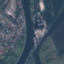
Label: River